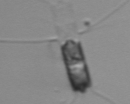
Label: Chaetoceros_didymus